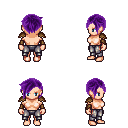
a pixel art fantasy rpg character, female body template, human, light skin, leather shoulder armor, metal pants, purple pixie cut hairstyle, cloth bracers, four views (front, back, left, right), 2x2 character sprite sheet, small pixel art, hard edges, no anti-aliasing